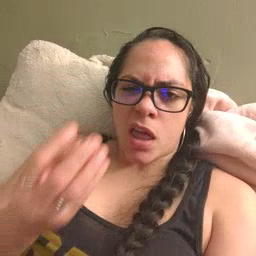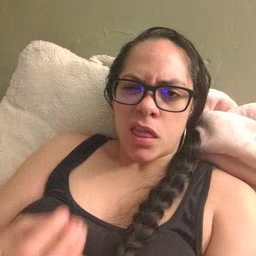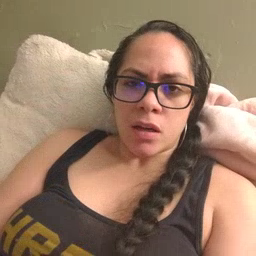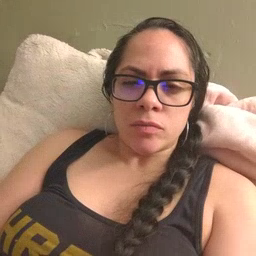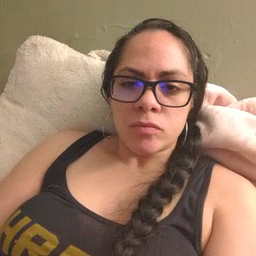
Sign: wet